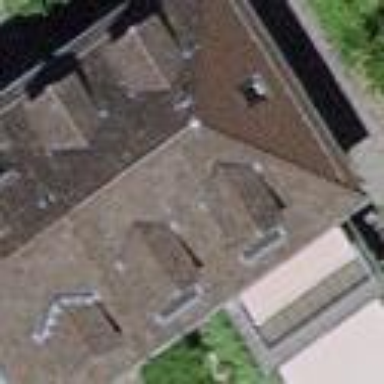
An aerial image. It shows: Residential building.